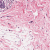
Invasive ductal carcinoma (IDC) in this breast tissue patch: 0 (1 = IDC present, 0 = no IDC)